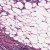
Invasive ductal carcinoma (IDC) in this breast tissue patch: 0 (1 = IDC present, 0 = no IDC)